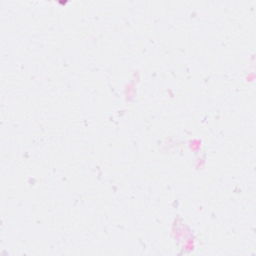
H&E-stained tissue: Breast